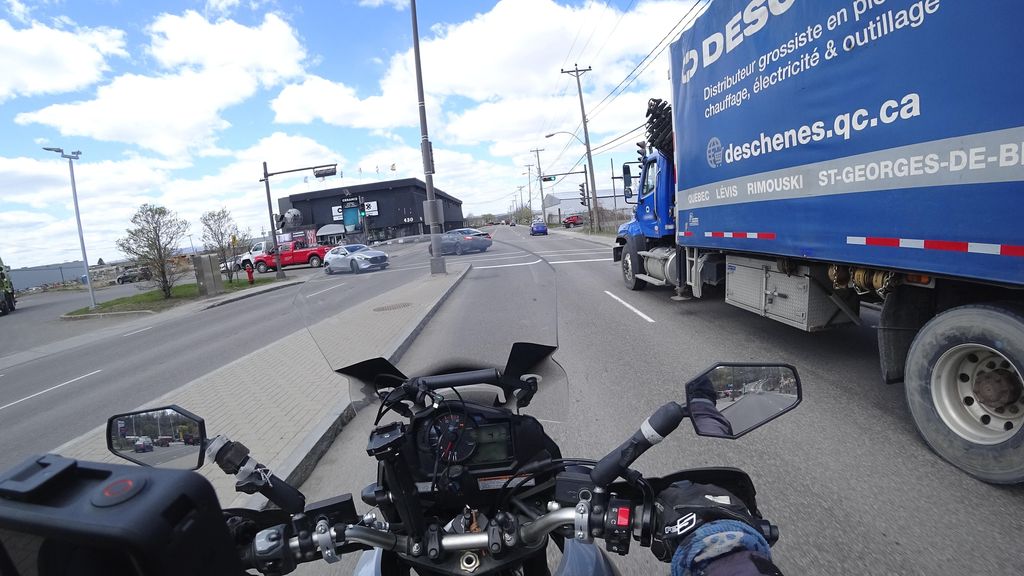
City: quebec_city